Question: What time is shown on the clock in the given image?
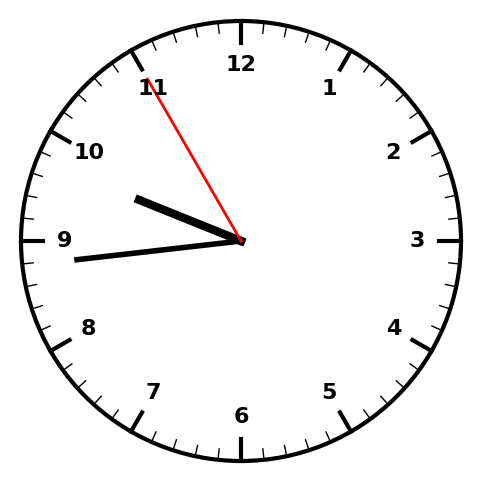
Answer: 09:43:55